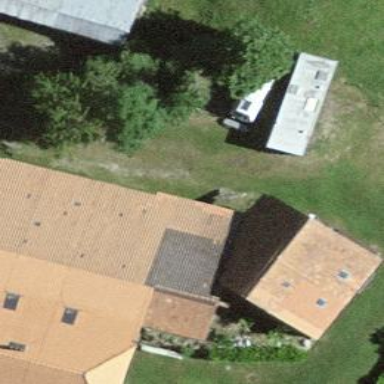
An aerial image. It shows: Barn.